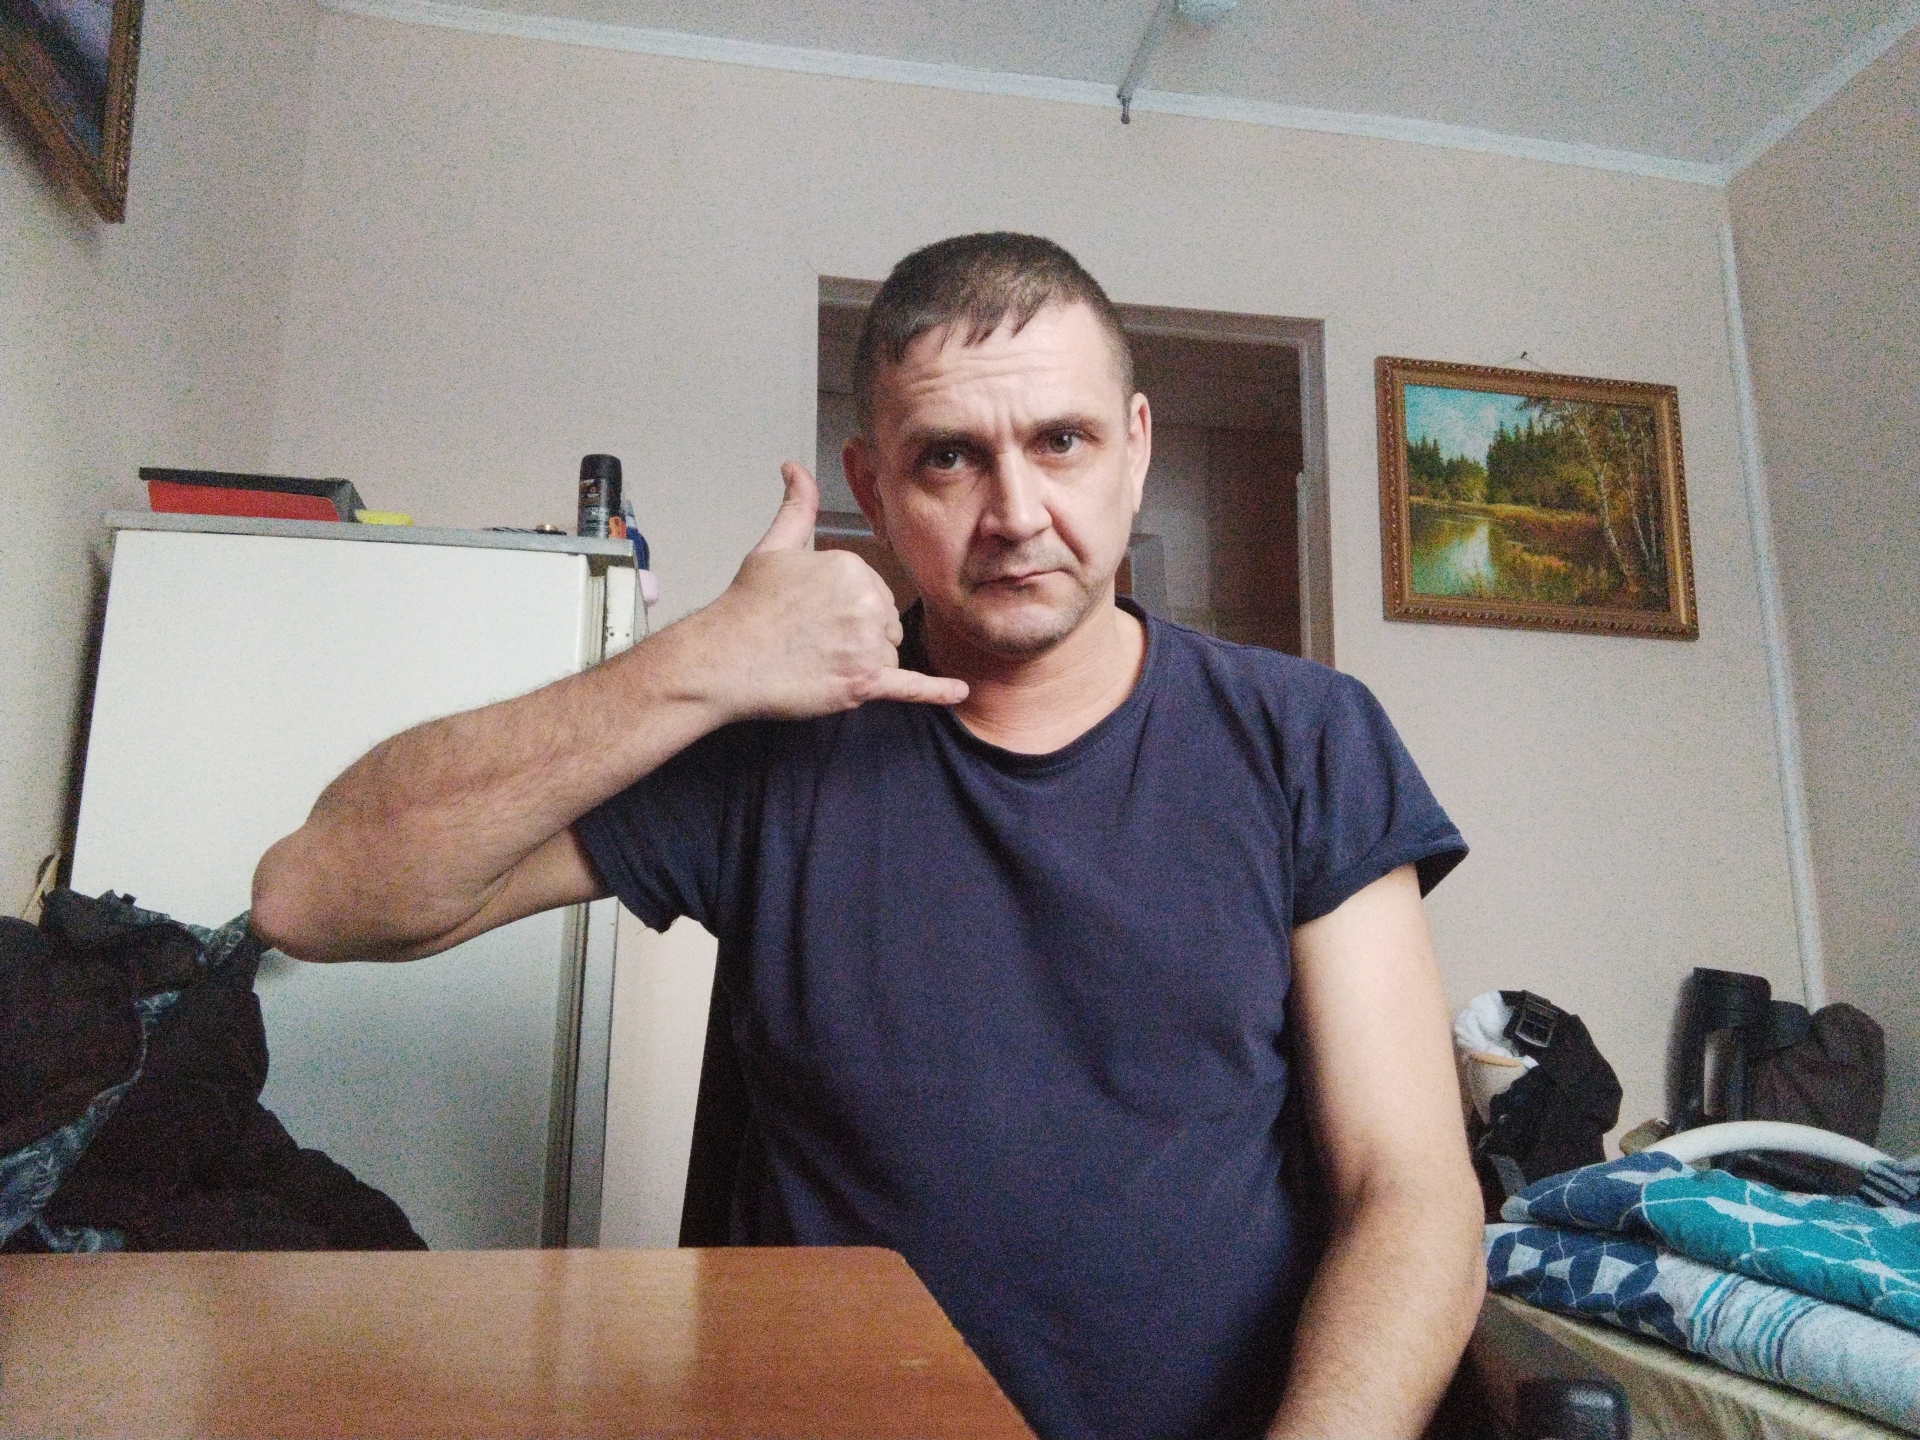
Label: noise